Question: I am updating my app to use iOS 7 and I'm having a problem with a table view. My tab bar is translucent. The problem is when I scroll to the bottom of my table view, part of the last cell is still behind the tab bar. I'd like to have a bit of space between the last cell and the tab bar. I could fix this by using an opaque tab bar instead, but I want to keep it translucent.

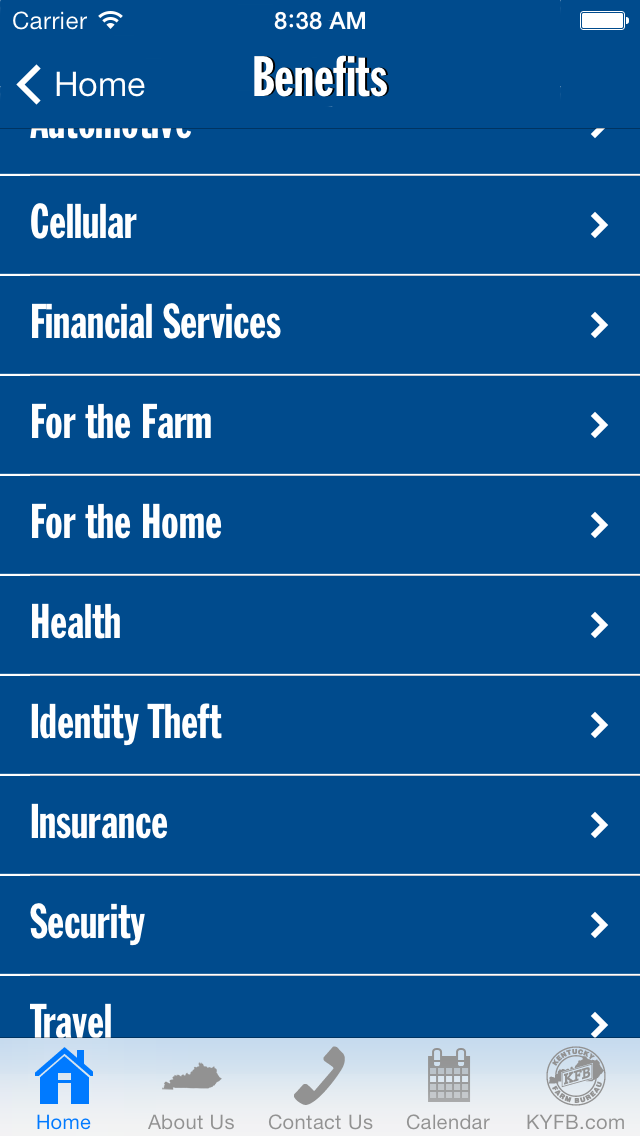
Answer: Try setting
'''
self.edgesForExtendedLayout = UIRectEdgeNone;
self.extendedLayoutIncludesOpaqueBars = NO;
self.automaticallyAdjustsScrollViewInsets = NO;
'''
Inside the tableview controller